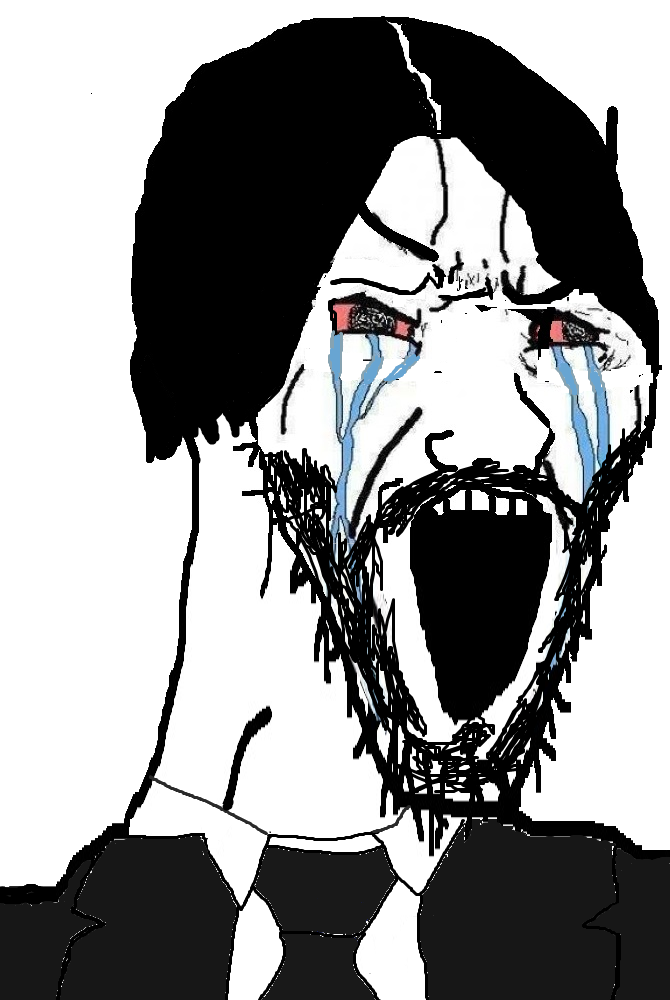
Label: 5_Soyjak